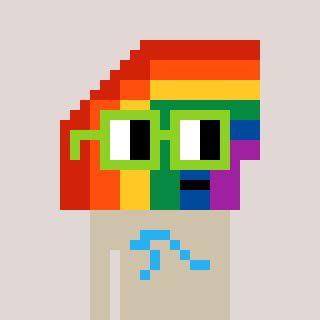
a pixel art character with square light green glasses, a rainbow-shaped head and a bege-colored body on a warm background